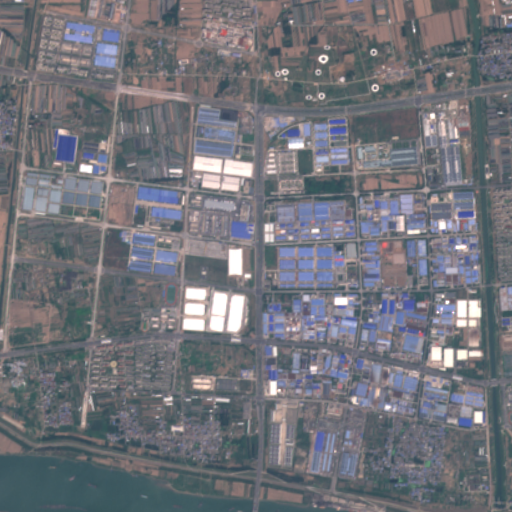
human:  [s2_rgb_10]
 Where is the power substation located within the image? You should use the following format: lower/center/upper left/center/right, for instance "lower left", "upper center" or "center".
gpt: The power substation is located in the center of the image.
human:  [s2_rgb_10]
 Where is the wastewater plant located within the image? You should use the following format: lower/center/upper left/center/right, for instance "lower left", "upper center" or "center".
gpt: The wastewater plant is located in the lower right of the image.
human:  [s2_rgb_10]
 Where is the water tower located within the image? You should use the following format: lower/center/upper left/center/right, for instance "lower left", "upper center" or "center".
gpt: The water tower is located in the upper right of the image.
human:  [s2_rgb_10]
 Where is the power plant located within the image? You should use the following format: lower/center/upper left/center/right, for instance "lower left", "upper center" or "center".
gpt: There is no power plant in the image.